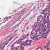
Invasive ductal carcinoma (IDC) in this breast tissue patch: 1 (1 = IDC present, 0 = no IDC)